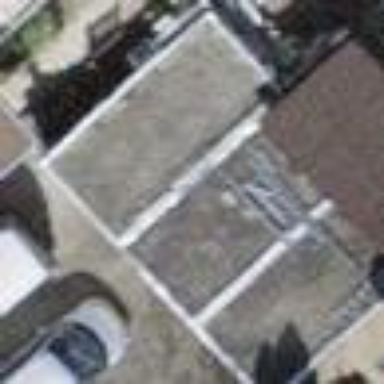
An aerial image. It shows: Garage.